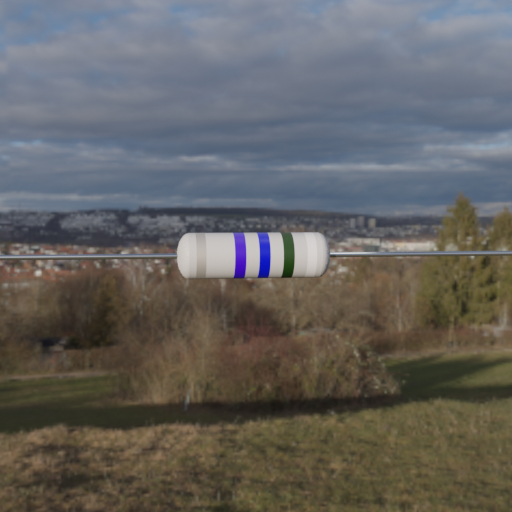
Resistor colour bands (in order): silver, blue, blue, black, white